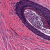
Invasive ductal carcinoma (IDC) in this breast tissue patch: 0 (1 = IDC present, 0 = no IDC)